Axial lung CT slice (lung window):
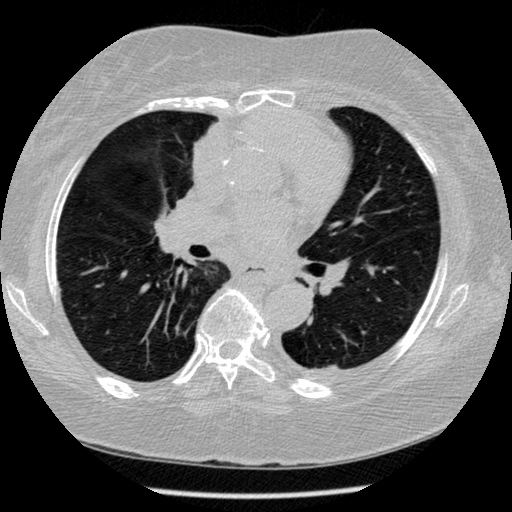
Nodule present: no